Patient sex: M
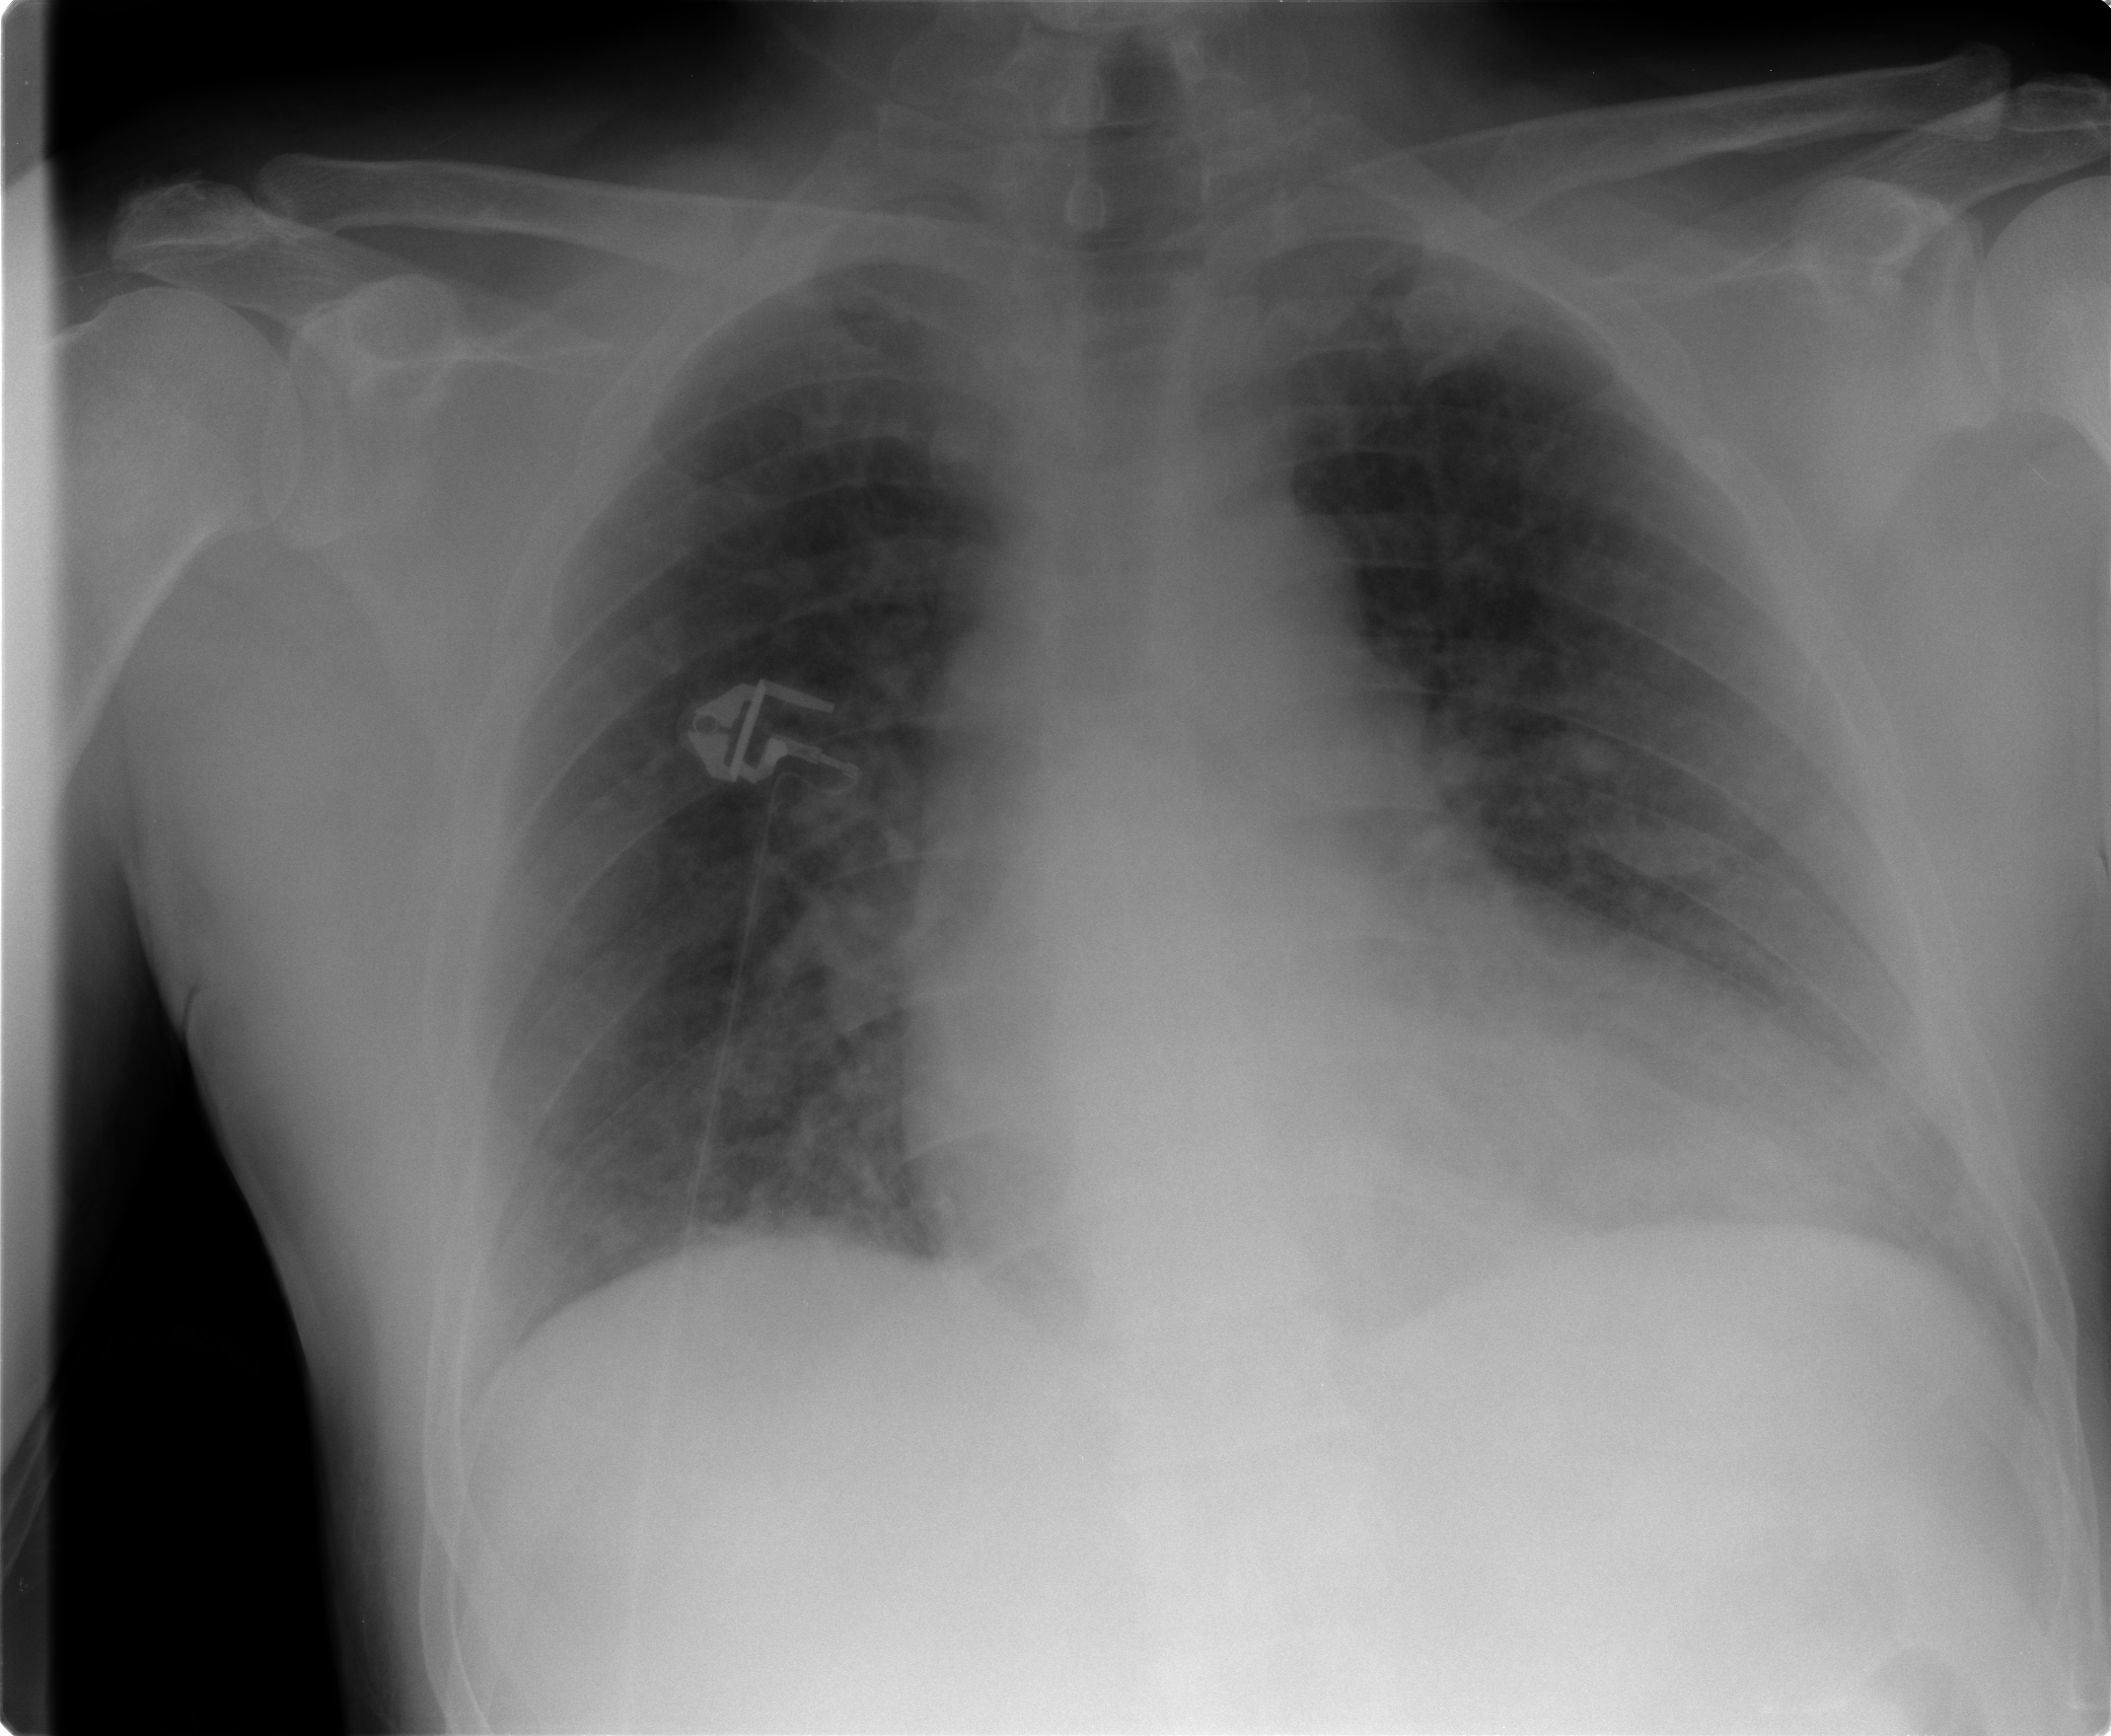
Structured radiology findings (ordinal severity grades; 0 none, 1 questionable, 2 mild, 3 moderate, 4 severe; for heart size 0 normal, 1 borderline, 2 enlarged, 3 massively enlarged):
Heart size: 2
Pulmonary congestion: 2
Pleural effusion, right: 0
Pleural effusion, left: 0
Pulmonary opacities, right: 0
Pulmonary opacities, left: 0
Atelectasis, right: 0
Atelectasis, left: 0